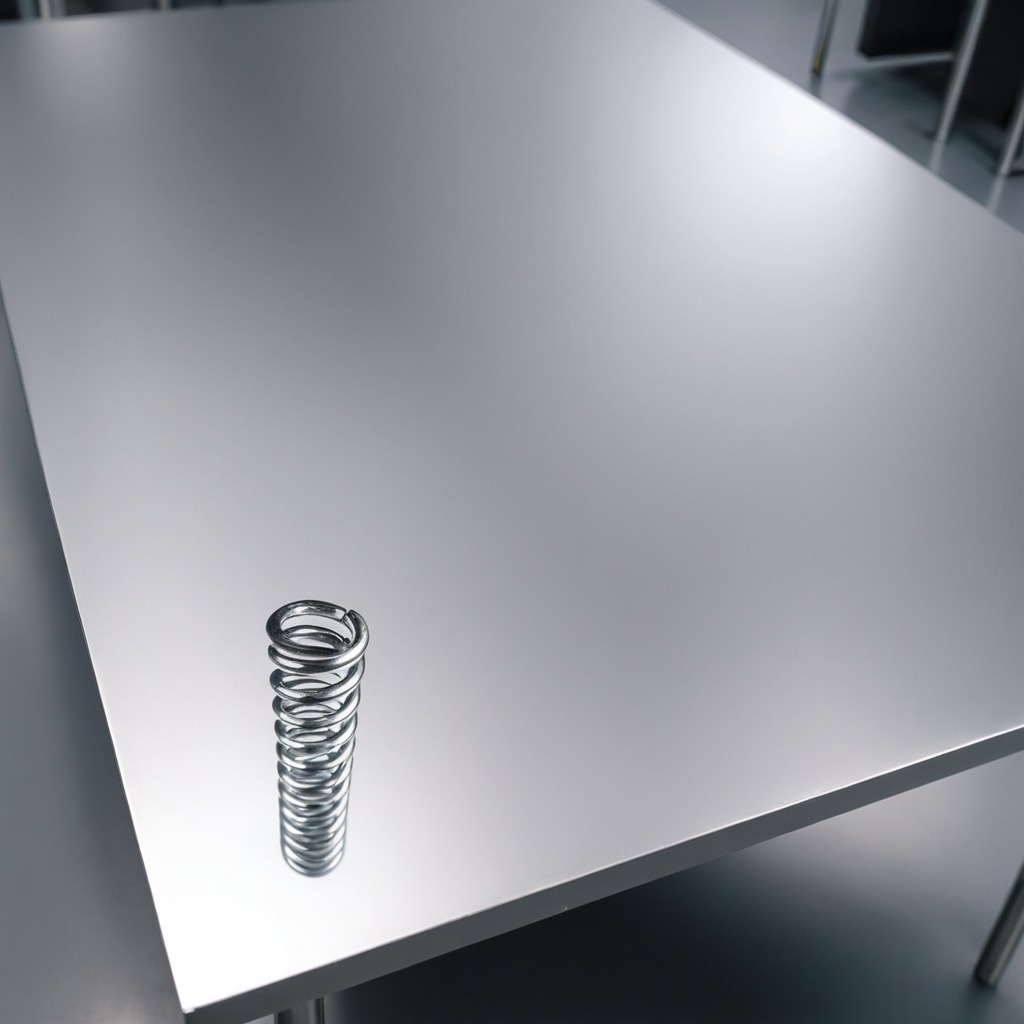
A coiled metal spring is lying on a stainless steel table in a high-end prototyping lab.